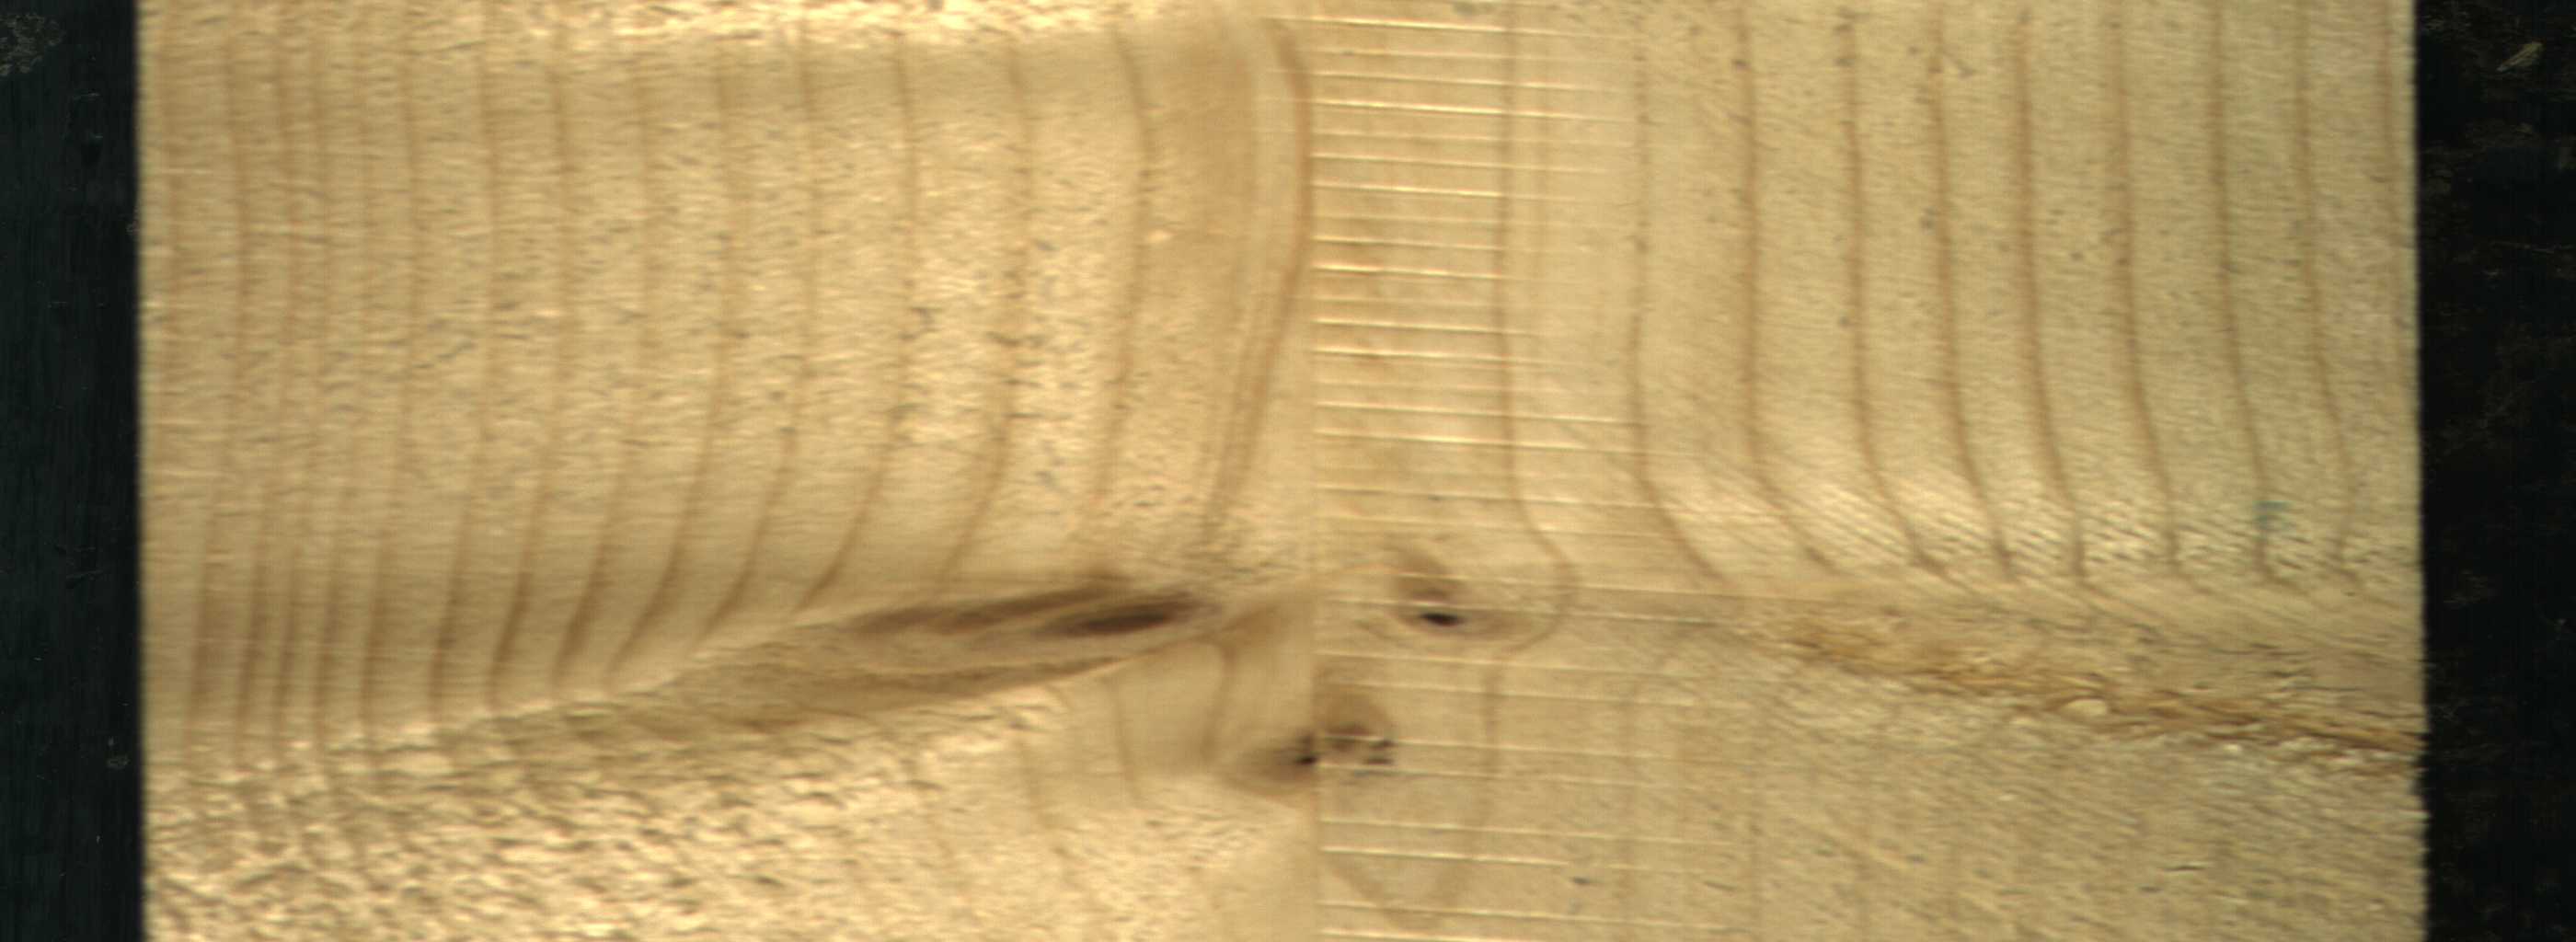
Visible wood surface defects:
Dead_Knot
Live_Knot
Live_Knot